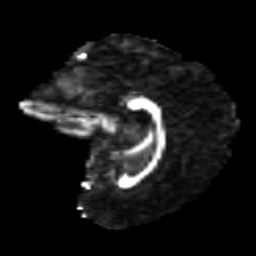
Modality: FA
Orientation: sagittal
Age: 17
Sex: female
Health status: ill
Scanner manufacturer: ge
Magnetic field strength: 3 T
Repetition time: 6.752 s
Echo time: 0.079 s